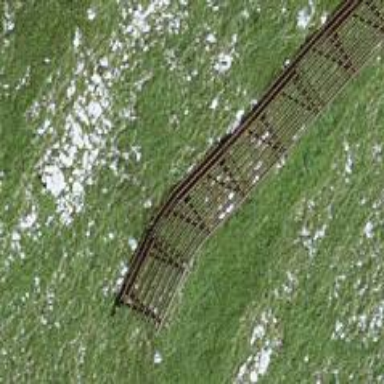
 designed to mitigate snow accumulations in specific area."